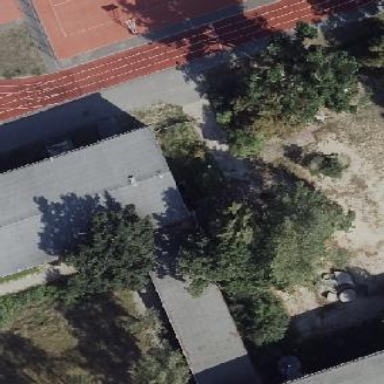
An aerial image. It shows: Flat-roofed school building.